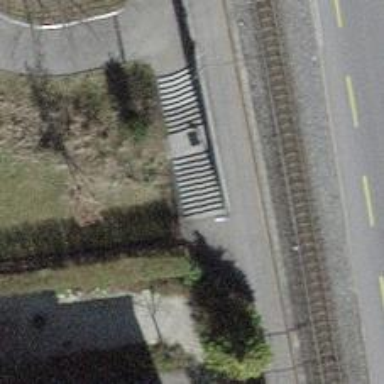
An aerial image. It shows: Set of steps on the road.